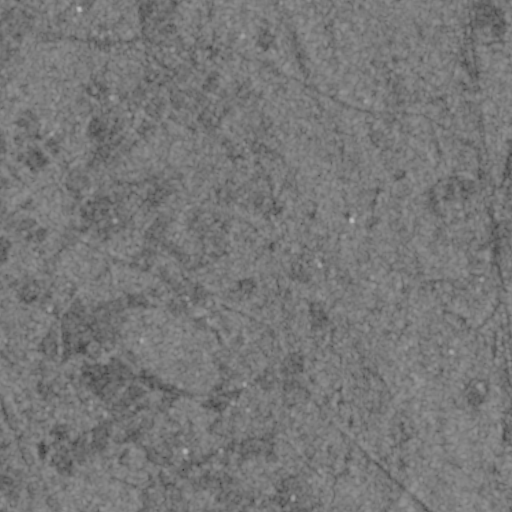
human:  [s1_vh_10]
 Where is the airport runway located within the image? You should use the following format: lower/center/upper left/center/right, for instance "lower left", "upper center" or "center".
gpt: The airport runway is located in the lower left of the image.
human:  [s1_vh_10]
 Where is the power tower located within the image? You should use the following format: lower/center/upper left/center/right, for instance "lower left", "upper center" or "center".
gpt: The power tower is located in the lower left of the image.
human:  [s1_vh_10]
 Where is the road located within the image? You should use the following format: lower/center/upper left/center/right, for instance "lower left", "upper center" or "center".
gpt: There is no road in the image.

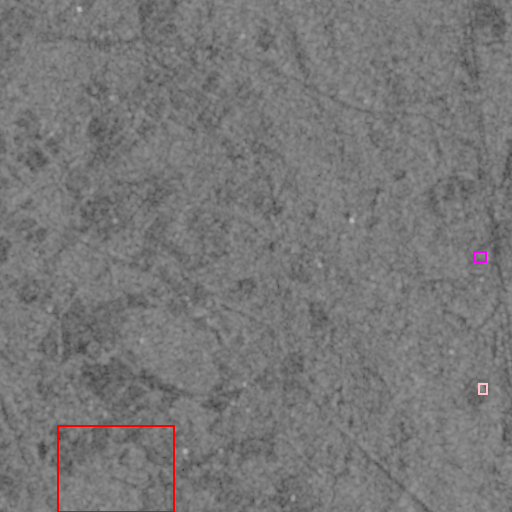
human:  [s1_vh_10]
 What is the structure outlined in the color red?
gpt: The structure outlined in red is a park.
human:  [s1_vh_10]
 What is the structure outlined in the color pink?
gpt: The structure outlined in pink is a building.
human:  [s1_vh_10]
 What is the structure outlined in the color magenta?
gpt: The structure outlined in magenta is a building.
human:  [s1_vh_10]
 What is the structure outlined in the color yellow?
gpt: There is no yellow outline.